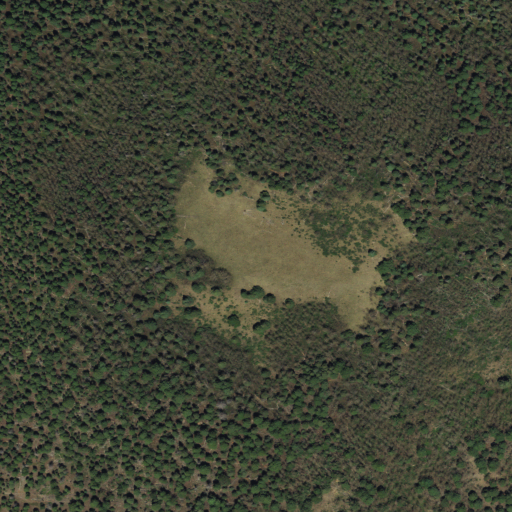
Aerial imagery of plain(s) in New Mexico named Bluebell Park containing evergreen forest, deciduous forest, shrub, and mixed forest